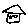
Label: house